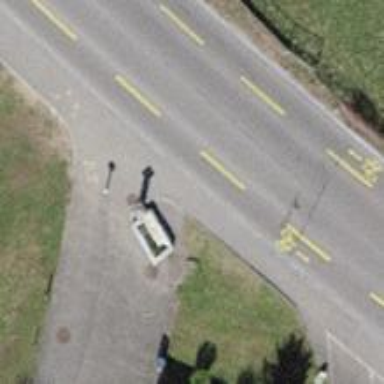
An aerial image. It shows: Beautiful fountain.